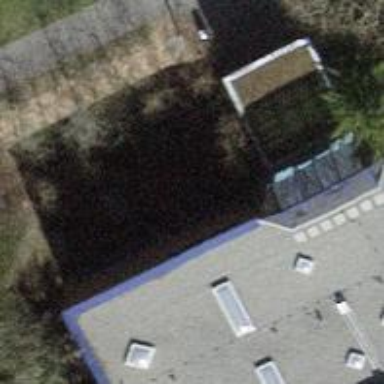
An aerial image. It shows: View of roof of building.